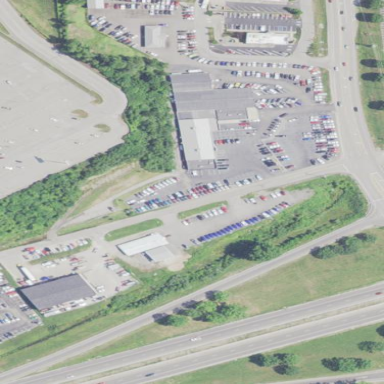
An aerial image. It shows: Shop that sells cars.